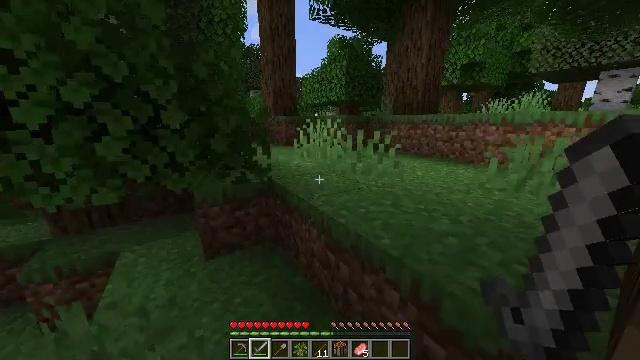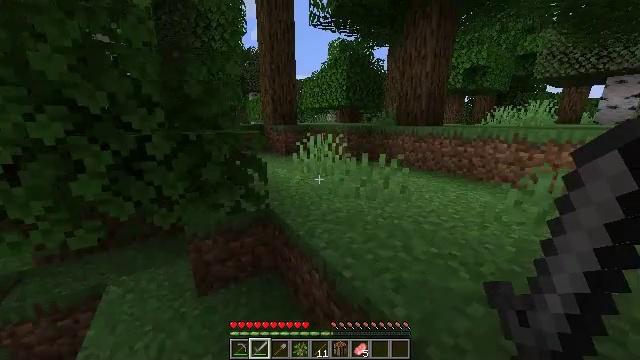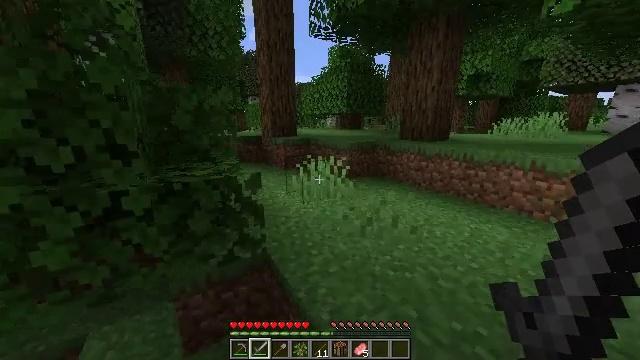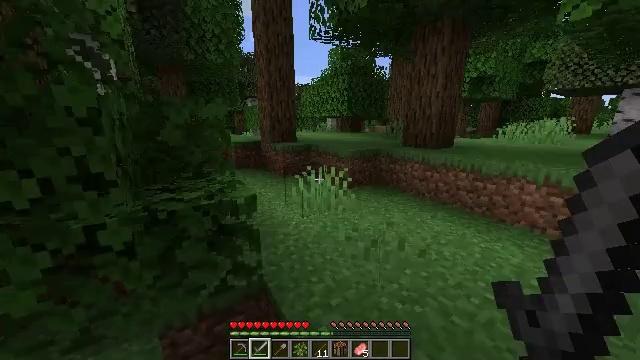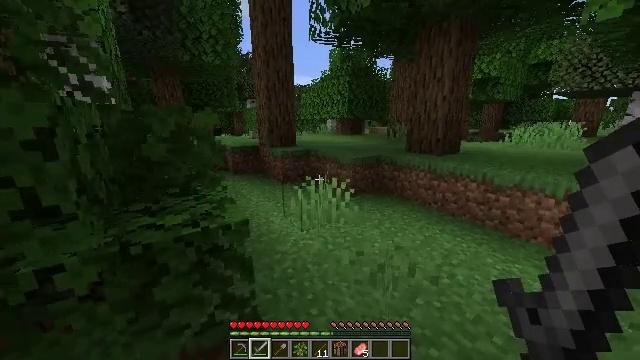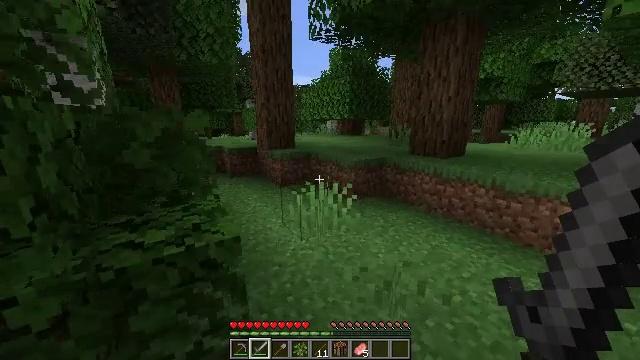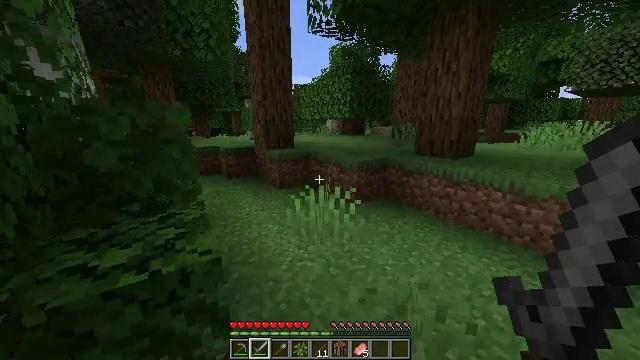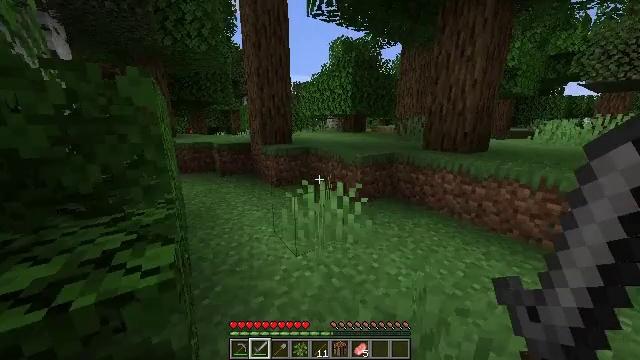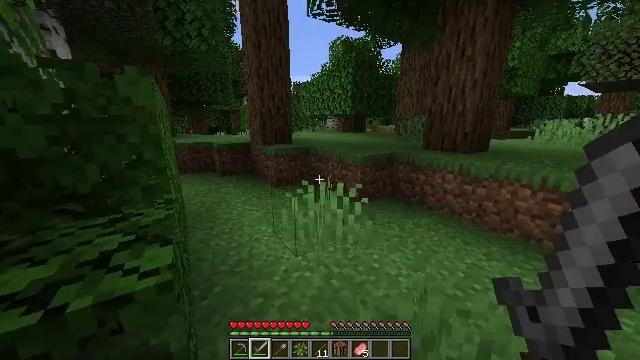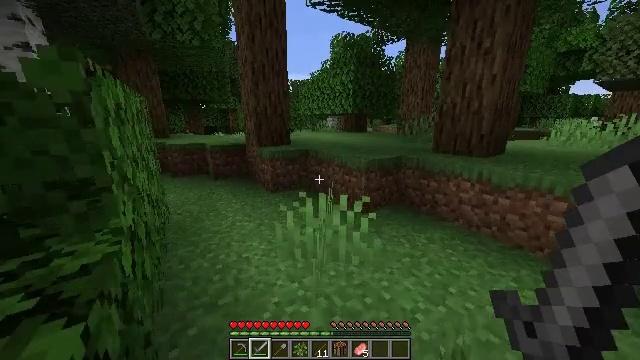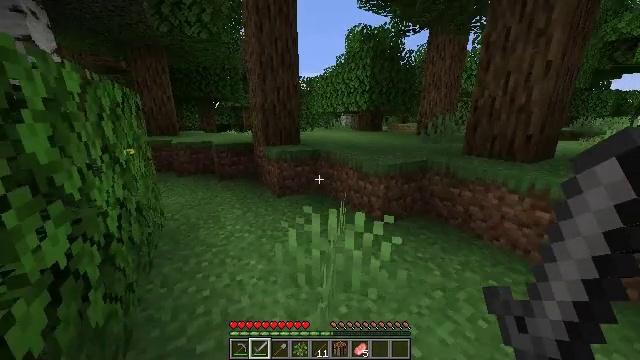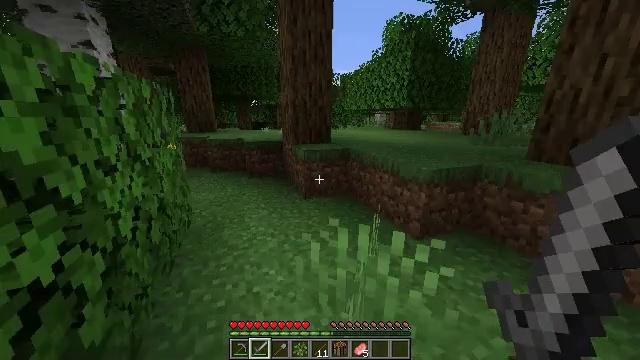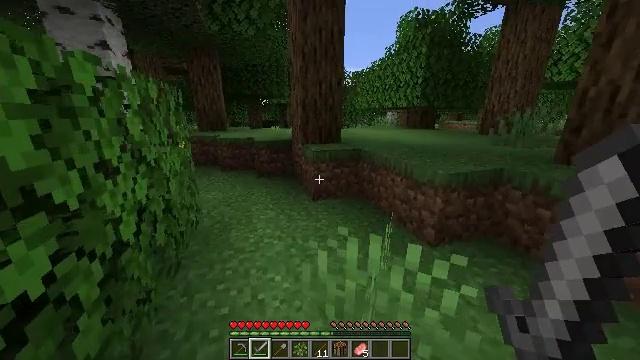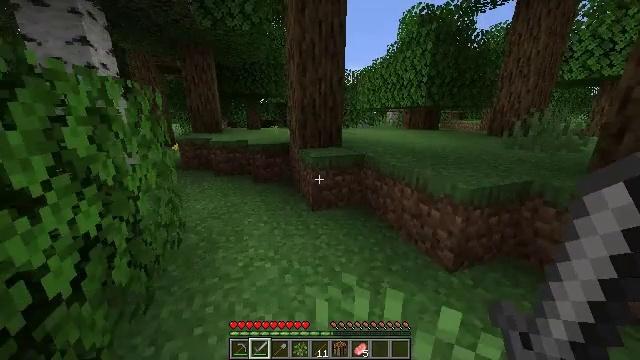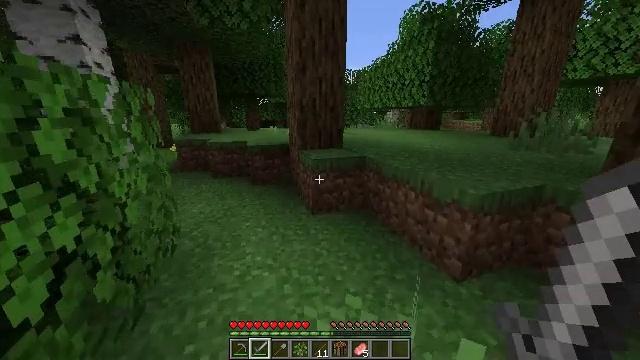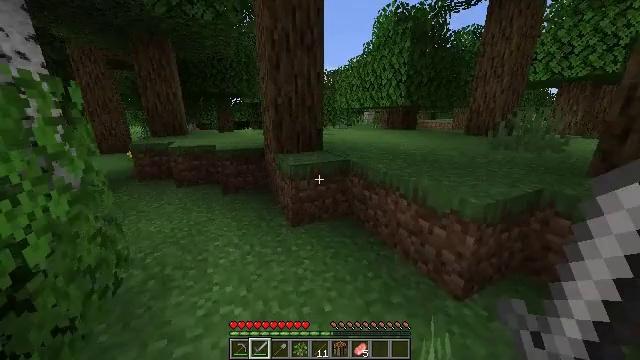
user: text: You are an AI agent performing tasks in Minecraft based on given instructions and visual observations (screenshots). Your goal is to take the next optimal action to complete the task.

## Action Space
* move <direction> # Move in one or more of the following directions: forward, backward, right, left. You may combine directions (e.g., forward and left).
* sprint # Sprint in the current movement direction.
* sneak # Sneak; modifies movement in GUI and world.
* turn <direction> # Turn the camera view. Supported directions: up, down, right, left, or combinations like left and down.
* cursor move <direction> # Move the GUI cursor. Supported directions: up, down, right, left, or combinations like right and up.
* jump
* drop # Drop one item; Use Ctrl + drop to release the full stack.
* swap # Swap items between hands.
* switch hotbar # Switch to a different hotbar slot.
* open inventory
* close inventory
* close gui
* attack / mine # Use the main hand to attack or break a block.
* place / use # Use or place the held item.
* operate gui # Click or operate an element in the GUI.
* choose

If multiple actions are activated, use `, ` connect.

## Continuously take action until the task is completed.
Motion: motion action
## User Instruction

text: Mine bamboo with your hand.
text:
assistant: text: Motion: move forward, sprint, jump
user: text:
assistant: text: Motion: move forward, sprint, jump
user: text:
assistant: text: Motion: move forward, sprint, jump
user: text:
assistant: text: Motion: move forward, sprint
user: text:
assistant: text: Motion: move forward, sprint
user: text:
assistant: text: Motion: move forward, sprint
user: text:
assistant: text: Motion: move forward, sprint
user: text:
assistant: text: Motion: move forward, sprint
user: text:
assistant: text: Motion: move forward, sprint
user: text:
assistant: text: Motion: move forward, sprint, turn left
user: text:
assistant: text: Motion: move forward, sprint, turn left
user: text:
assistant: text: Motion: move forward, sprint, turn left
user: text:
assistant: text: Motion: move forward, sprint
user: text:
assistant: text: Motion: move forward, sprint
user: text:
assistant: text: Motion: move forward, sprint, turn right
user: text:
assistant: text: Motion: move forward, sprint, turn right
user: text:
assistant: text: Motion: move forward, sprint, turn right
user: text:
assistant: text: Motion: move forward, sprint
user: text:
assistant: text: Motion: move forward, sprint, turn right, jump
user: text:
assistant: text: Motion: move forward, sprint, jump
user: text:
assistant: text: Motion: move forward, sprint, jump
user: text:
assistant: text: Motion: move forward, sprint, jump
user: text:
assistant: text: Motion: move forward, sprint, jump
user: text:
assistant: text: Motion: move forward, sprint
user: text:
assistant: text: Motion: move forward, sprint
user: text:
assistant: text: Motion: move forward, sprint
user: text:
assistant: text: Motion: move forward, sprint
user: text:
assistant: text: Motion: move forward, sprint
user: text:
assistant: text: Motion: move forward, sprint
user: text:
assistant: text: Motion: move forward, sprint, turn left